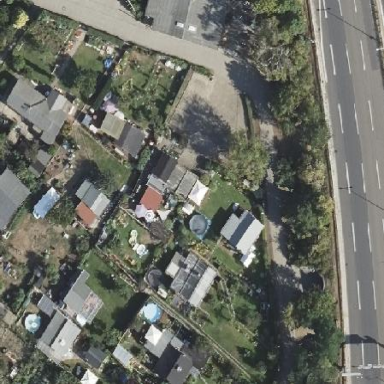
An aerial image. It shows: Plot within allotments.